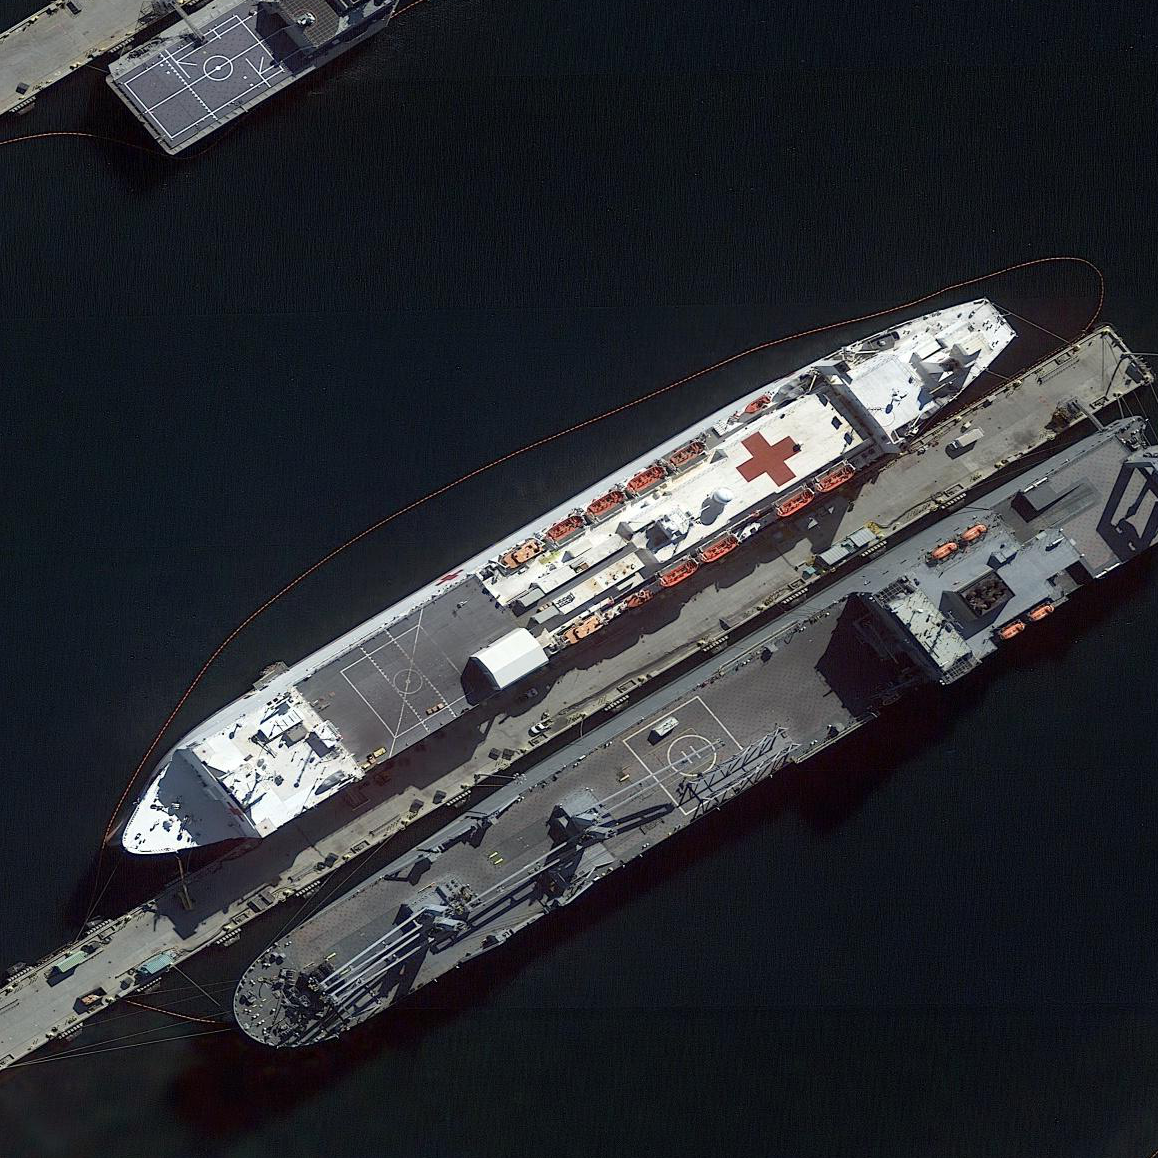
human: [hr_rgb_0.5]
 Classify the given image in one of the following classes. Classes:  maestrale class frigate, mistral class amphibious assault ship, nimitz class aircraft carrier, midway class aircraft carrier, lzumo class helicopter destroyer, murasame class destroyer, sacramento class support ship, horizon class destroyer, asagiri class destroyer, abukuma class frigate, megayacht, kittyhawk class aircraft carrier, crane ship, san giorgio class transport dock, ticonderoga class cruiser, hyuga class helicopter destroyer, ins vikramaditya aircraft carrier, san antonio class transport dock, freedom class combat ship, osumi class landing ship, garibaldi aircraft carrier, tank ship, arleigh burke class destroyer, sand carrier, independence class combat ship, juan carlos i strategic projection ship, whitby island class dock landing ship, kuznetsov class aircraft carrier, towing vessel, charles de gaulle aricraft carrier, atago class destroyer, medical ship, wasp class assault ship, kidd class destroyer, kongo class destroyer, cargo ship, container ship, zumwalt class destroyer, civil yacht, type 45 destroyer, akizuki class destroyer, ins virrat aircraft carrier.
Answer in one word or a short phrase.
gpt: Medical ship